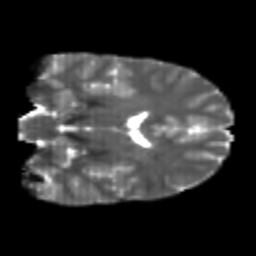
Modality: T2w
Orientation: coronal
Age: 22
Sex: male
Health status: healthy
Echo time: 0.074 s